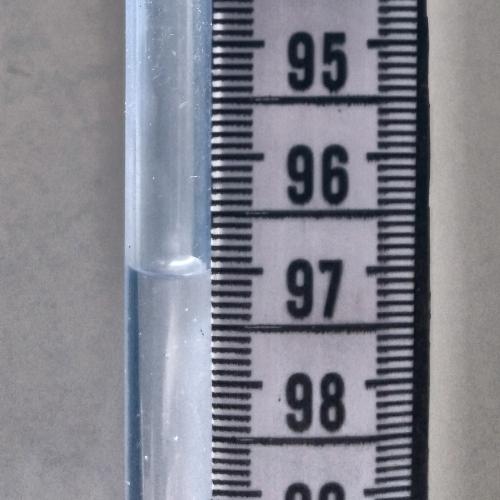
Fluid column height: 97.0 cm